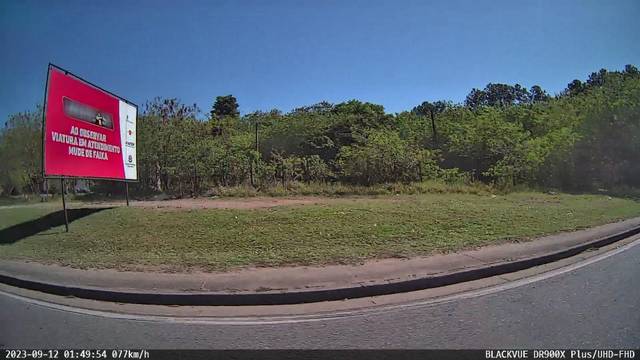
Region: Brazil
Coordinates: -23.533, -47.483